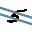
Label: 5